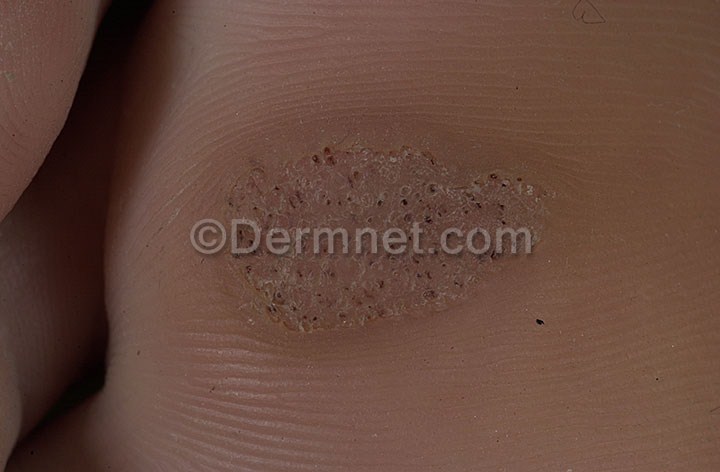
Disease: Warts Molluscum and other Viral Infections